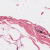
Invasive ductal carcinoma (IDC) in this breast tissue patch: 0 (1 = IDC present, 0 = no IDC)